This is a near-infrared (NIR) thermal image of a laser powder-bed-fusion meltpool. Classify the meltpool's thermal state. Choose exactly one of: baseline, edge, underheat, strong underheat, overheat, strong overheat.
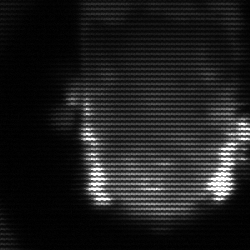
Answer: baseline